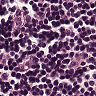
Metastatic tissue present: no